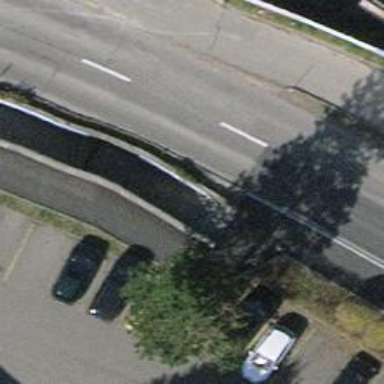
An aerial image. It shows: Road with steps.